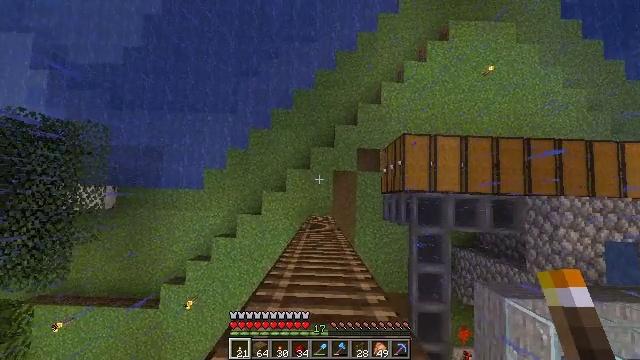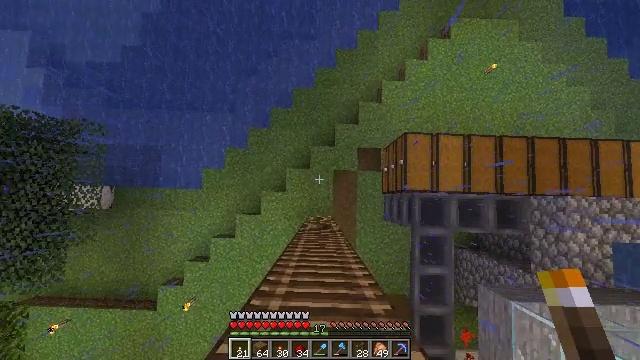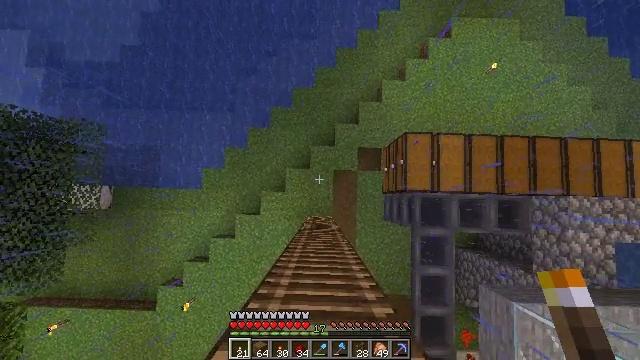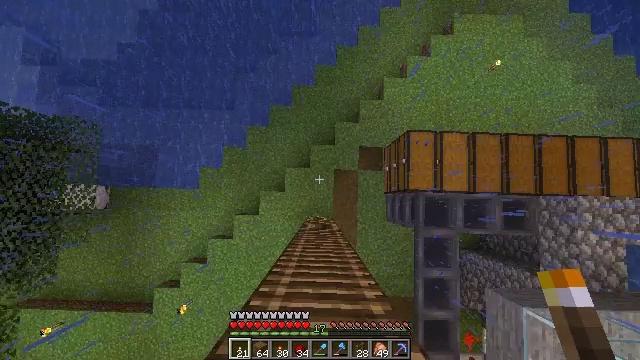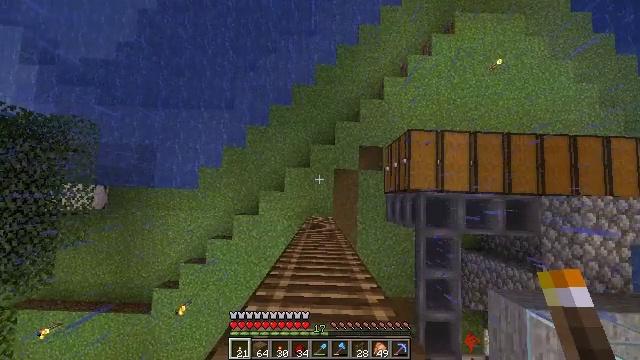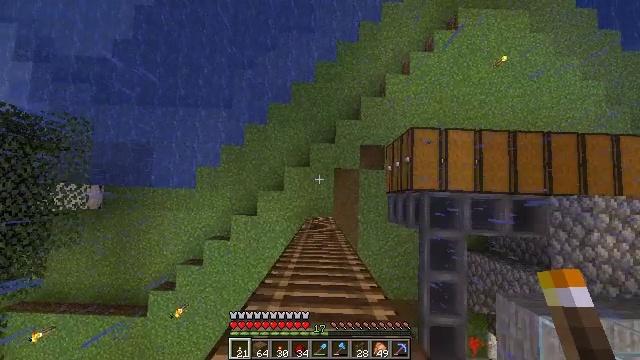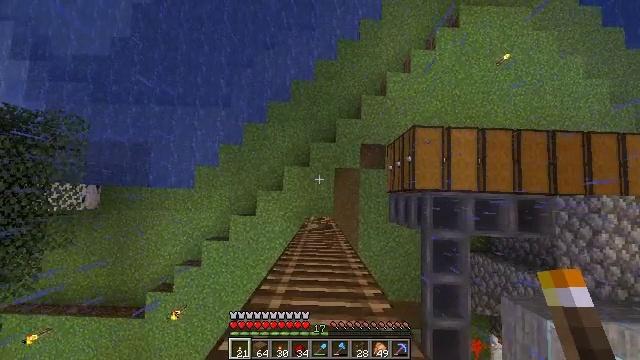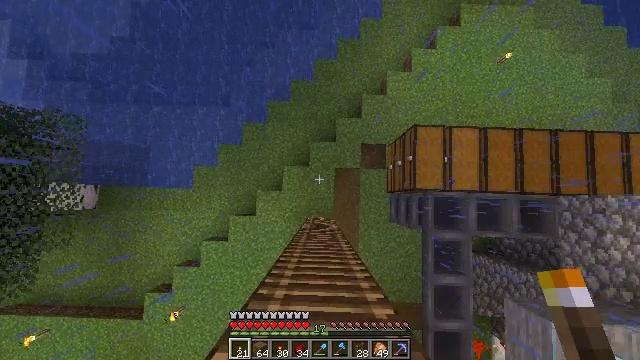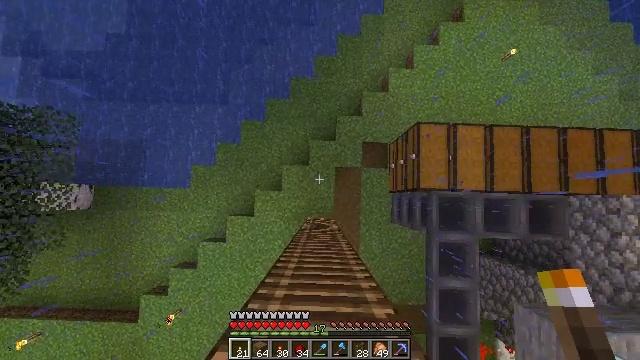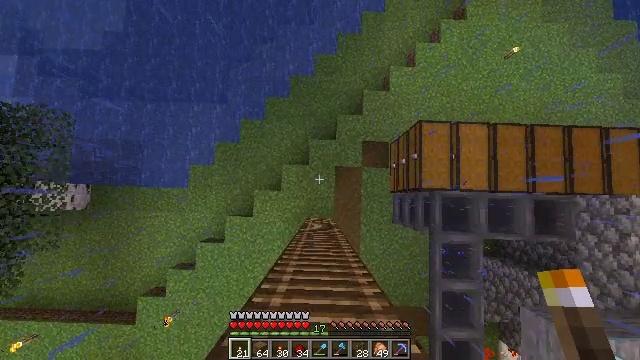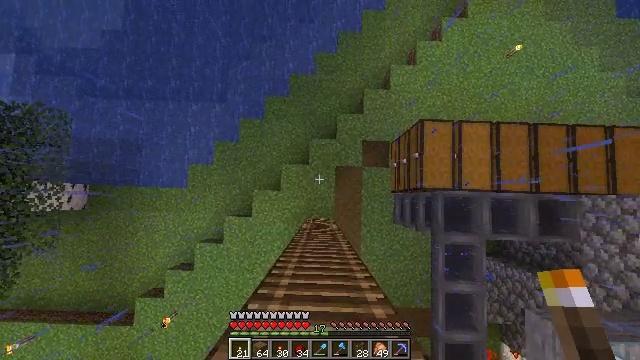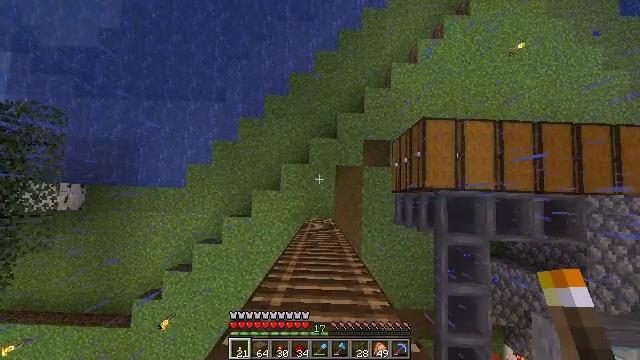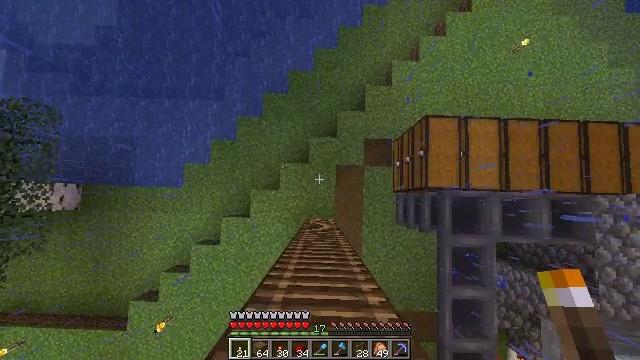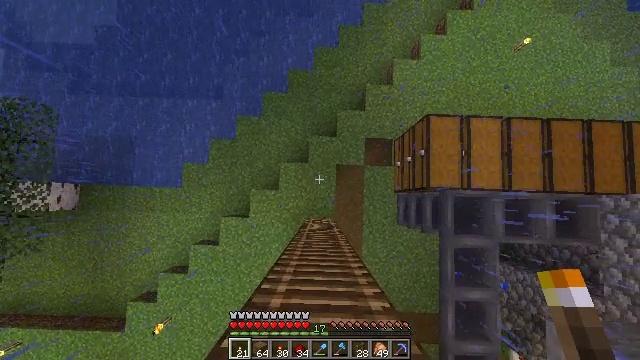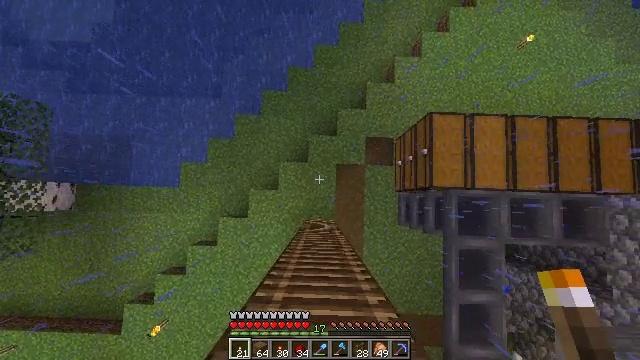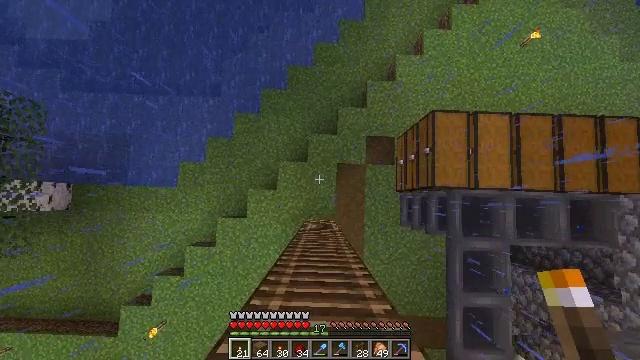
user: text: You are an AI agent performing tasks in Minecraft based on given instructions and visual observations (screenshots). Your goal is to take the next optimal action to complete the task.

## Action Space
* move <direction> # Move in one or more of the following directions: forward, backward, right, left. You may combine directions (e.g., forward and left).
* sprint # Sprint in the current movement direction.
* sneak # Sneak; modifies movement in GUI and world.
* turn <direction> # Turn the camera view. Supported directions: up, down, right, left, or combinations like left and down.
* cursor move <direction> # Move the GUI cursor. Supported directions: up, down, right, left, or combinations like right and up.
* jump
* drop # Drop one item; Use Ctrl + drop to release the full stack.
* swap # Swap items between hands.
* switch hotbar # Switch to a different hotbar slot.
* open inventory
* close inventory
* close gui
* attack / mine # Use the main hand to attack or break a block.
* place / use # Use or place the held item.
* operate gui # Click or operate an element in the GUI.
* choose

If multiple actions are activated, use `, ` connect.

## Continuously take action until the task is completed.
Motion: motion action
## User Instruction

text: Get some spruce planks and craft a spruce pressure plate.
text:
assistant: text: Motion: no_op
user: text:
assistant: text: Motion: no_op
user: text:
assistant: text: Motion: no_op
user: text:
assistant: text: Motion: no_op
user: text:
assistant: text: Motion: no_op
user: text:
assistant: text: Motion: no_op
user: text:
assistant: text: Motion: no_op
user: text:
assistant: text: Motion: no_op
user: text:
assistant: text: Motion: no_op
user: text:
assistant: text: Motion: no_op
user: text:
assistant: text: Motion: no_op
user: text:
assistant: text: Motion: no_op
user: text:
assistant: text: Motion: no_op
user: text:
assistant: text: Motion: no_op
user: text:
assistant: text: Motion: no_op
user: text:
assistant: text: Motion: no_op
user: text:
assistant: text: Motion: no_op
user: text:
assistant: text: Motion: no_op
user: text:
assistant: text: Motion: no_op
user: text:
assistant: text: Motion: no_op
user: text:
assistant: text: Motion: no_op
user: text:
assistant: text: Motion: no_op
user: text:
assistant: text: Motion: no_op
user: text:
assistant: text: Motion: no_op
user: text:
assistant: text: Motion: no_op
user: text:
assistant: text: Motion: no_op
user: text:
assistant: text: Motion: no_op
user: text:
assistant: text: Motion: no_op
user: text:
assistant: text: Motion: no_op
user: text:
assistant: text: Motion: no_op